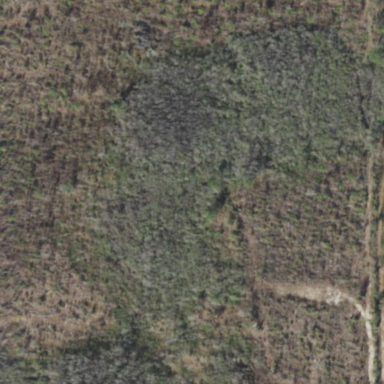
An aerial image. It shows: Mixed leaf woodland.